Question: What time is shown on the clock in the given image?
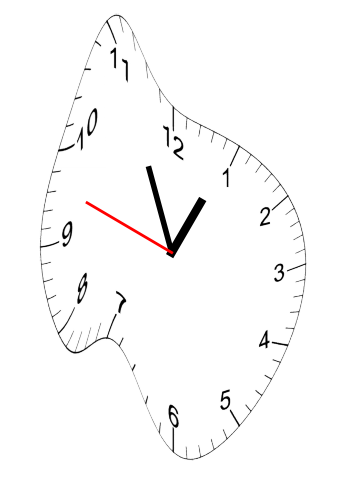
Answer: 12:55:48